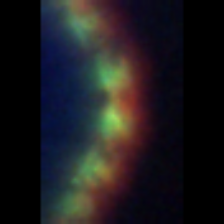
Taxon: Chaetoceros
Group: Diatoms